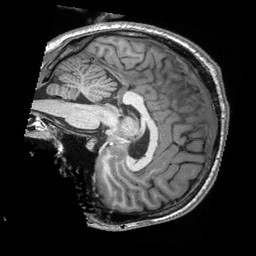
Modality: T1w
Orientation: sagittal
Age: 26
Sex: male